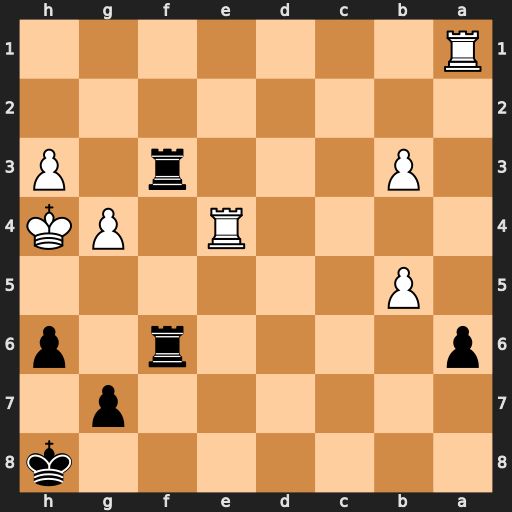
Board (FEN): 7k/6p1/p4r1p/1P6/4R1PK/1P3r1P/8/R7
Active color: b
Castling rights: -
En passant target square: -
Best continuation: g5+ Kh5 Rxh3#